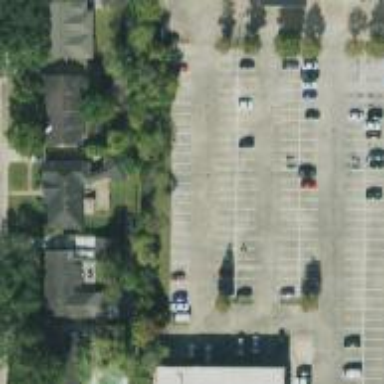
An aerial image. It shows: Parking space.